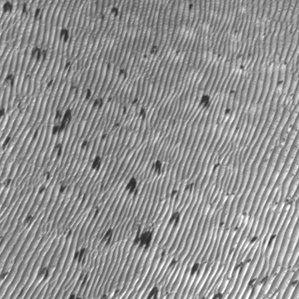
Label: frost